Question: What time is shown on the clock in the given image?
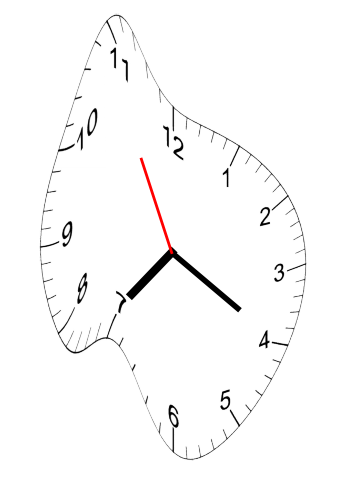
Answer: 07:19:55